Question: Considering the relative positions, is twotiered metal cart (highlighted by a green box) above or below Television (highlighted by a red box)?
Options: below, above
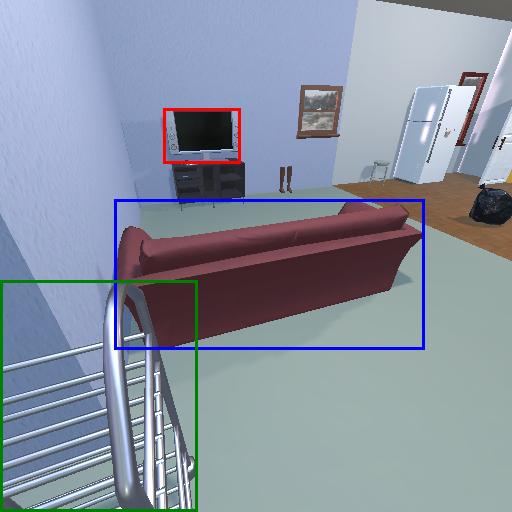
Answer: below